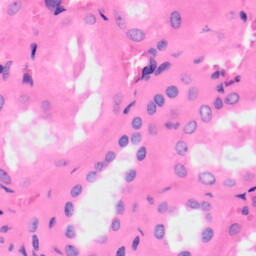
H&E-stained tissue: Kidney